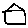
Label: house